Chest X-ray:
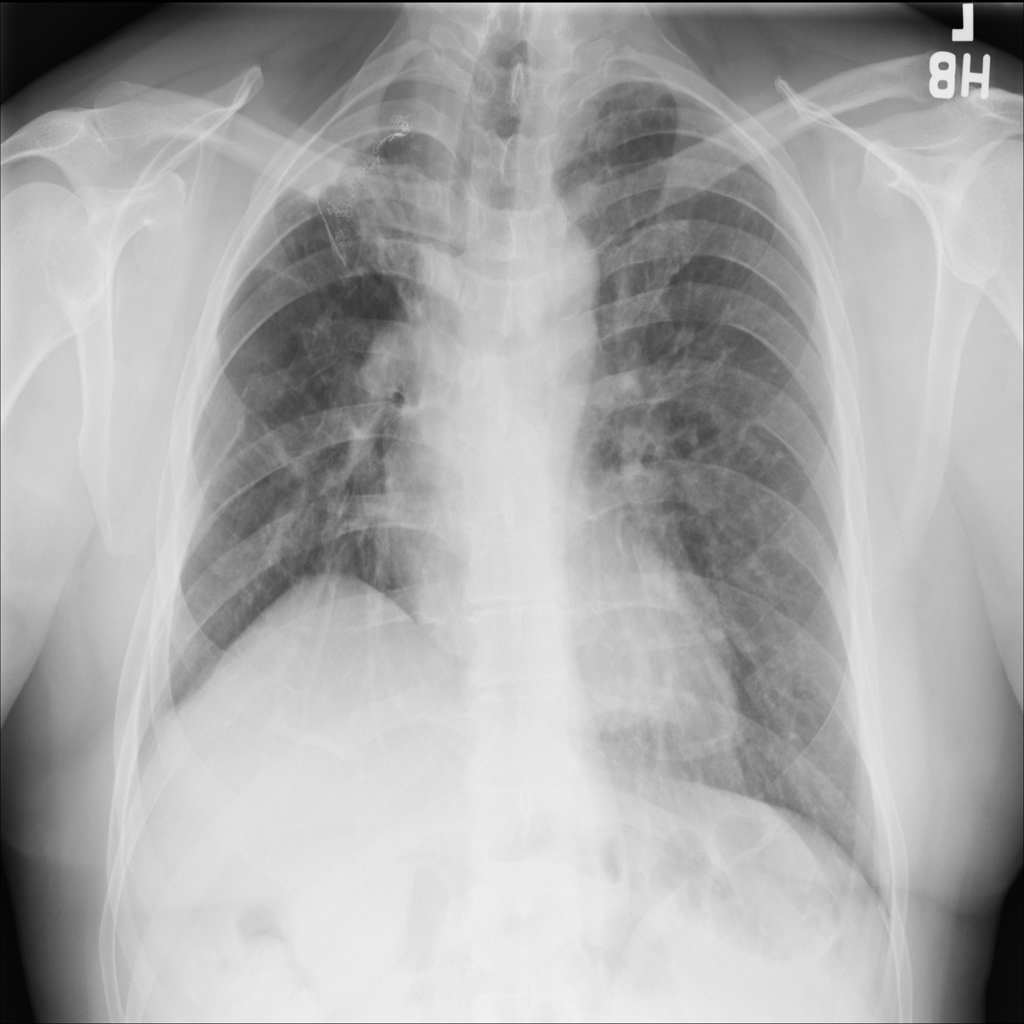
Findings: Consolidation, Fracture, Fibrosis
No abnormal finding: no